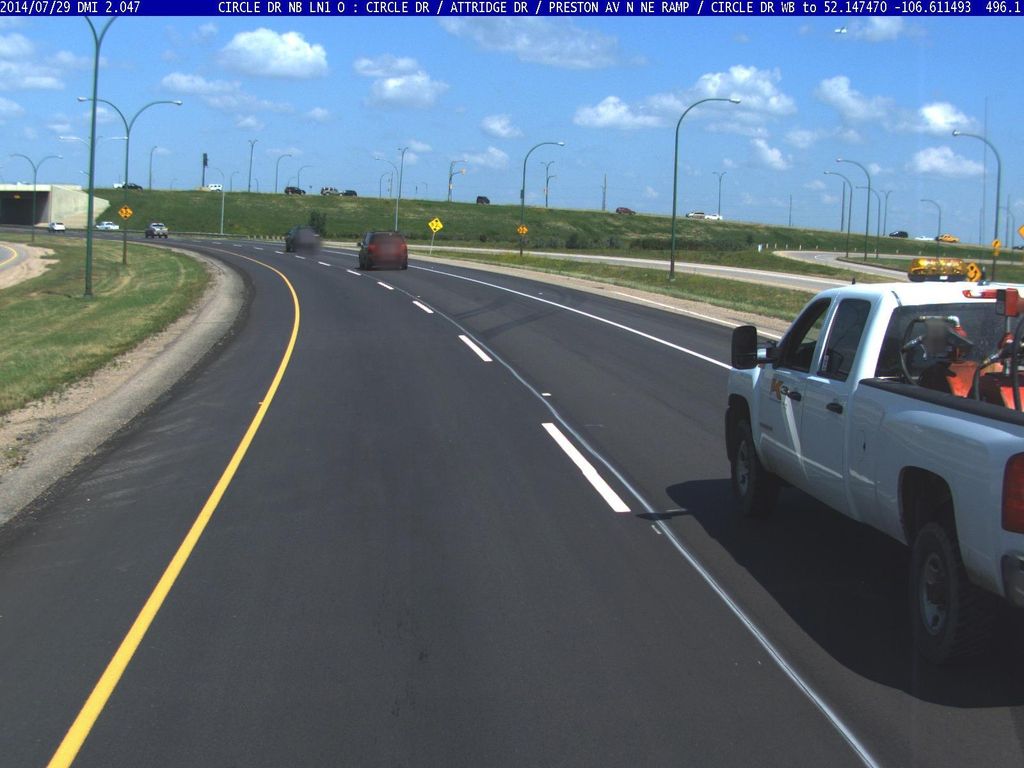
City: saskatoon